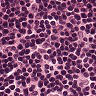
Metastatic tissue present: no